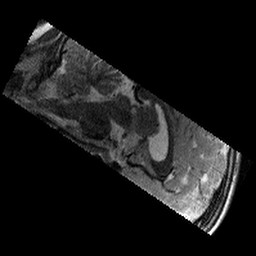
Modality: T2w
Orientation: sagittal
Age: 11
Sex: male
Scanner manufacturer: siemens
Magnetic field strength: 3 T
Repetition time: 9.23 s
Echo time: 0.067 s